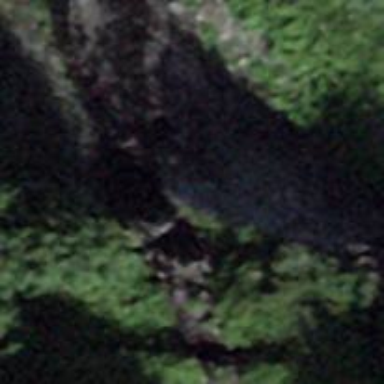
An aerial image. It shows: Natural cliff.